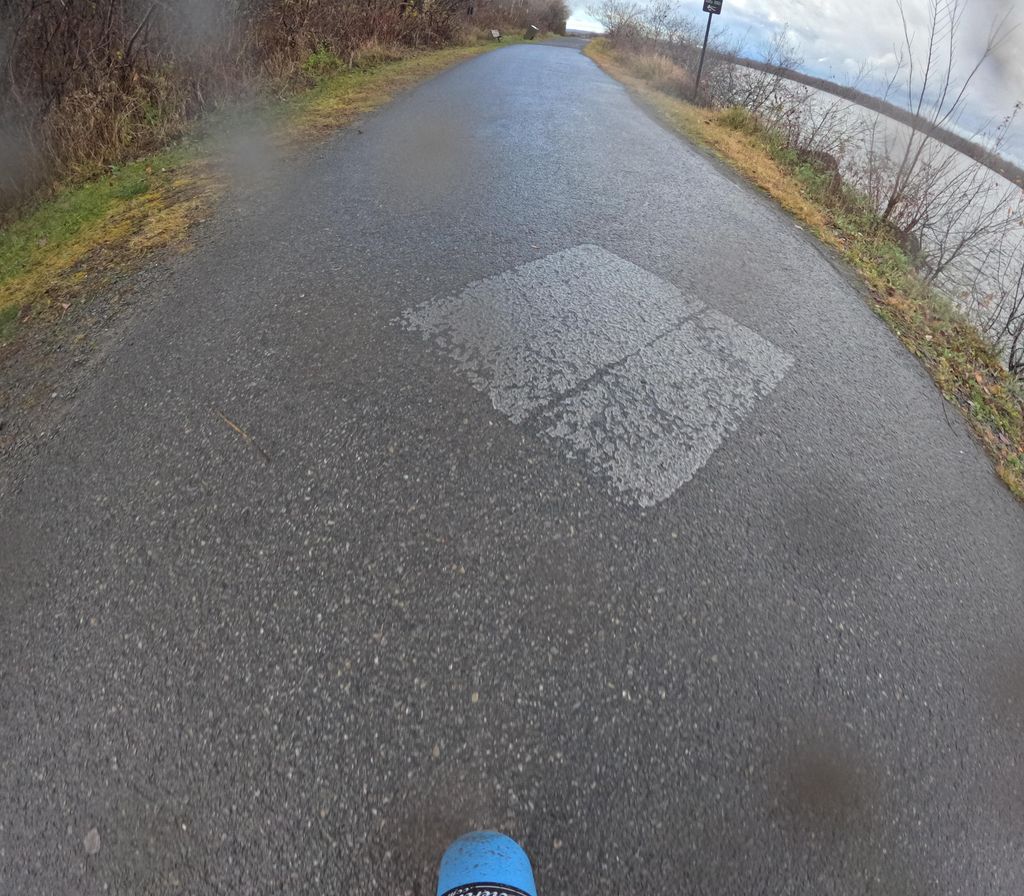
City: ottawa-gatineau